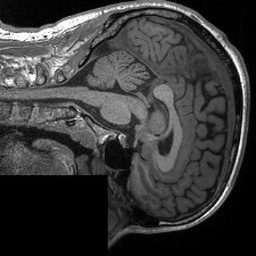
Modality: T1w
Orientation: sagittal
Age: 33
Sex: male